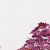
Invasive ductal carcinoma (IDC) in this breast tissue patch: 0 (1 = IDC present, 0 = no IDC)